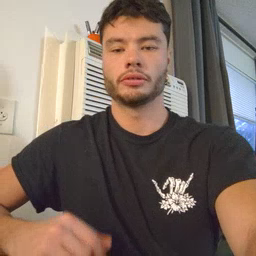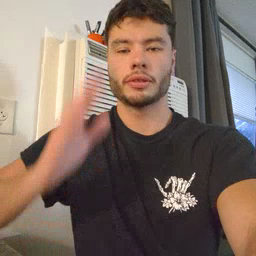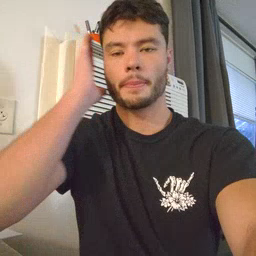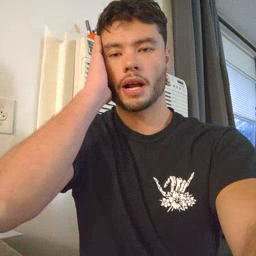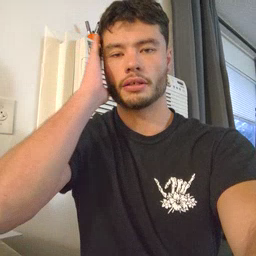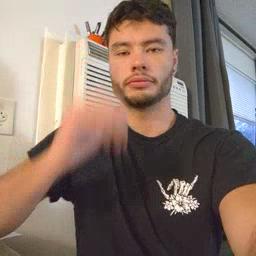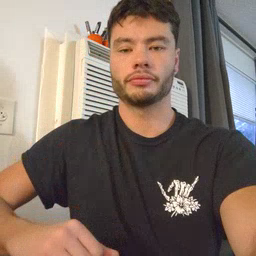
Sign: bed